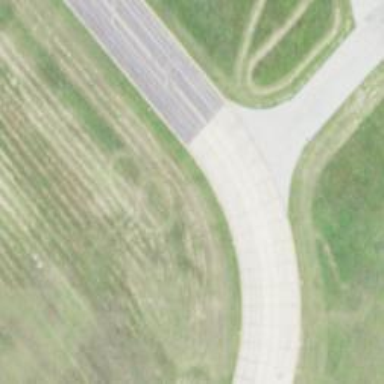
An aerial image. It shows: Image of taxiway at airport.